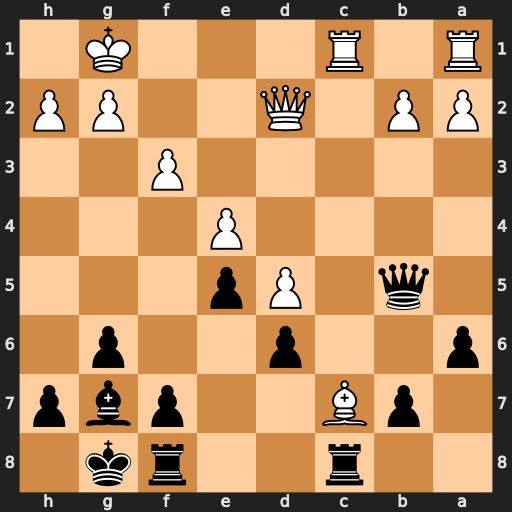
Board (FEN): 2r2rk1/1pB2pbp/p2p2p1/1q1Pp3/4P3/5P2/PP1Q2PP/R1R3K1
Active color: b
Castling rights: -
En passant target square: -
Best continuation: Rxc7 Rxc7 Qb6+ Kh1 Qxc7